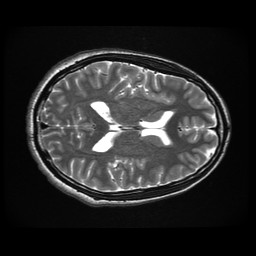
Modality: T2w
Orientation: axial
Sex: male
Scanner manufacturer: ge
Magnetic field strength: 3 T
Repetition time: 5 s
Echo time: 0.1012 s